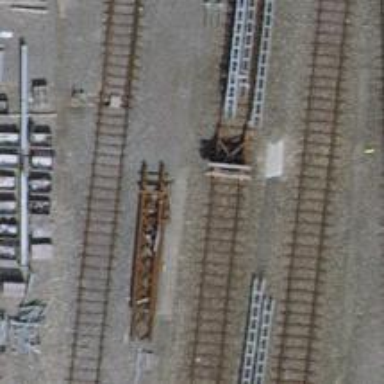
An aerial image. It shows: Railway buffer stop.